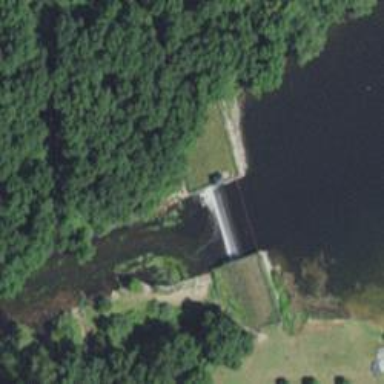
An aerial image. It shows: Weir along the waterway.